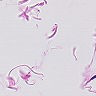
Metastatic tissue present: no